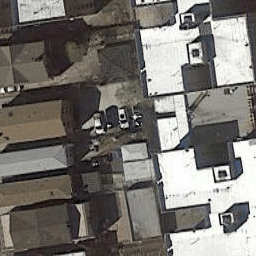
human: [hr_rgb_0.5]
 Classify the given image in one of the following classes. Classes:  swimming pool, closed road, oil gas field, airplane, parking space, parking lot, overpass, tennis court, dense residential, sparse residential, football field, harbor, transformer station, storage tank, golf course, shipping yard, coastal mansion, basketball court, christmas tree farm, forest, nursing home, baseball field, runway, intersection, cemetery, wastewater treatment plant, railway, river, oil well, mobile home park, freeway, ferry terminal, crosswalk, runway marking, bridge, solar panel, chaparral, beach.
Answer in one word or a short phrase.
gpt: dense residential